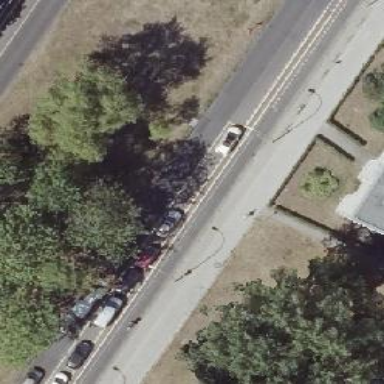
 functioning as dual carriageway. It has parking lane on the right and cycleway with kerb separation on the right side."